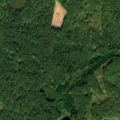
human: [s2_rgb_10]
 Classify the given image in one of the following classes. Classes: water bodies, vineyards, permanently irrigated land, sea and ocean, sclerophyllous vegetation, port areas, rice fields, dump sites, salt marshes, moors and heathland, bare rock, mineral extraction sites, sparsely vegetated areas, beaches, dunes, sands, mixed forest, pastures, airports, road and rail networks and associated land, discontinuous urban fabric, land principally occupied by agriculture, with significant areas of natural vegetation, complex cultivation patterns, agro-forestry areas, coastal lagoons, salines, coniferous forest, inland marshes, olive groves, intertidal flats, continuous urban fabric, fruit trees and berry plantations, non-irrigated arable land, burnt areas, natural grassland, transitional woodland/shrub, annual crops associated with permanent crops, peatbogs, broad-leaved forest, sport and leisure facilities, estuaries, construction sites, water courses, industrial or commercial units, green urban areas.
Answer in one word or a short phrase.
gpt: coniferous forest, mixed forest